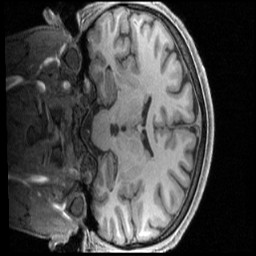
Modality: T1w
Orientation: coronal
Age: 25
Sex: male
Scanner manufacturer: siemens
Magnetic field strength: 3 T
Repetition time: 2.4 s
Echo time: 0.00231 s